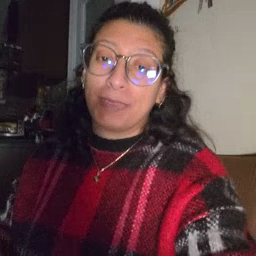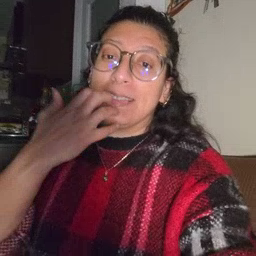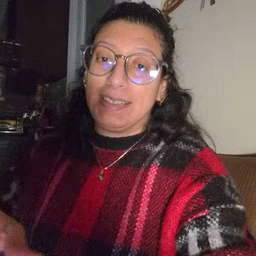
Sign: hot